Question: I'm getting a linker error in xcode and I'm having a hard time understanding and finding the problem. This is the error I'm getting:

---
My 'Instrument class' looks like this:
'''
class Instrument {
private:
public:
virtual float getSample(Note &note);
Instrument(){}
};
'''
And it's implemented by my 'Synth class':
'''
class Synth : public Instrument{
private:
Volume volume;
public:
Synth(){}
void setVolume(float aVolume);
virtual float getSample(Note &note);
};
'''
And I'm using Instrument as a member in my 'Track class':
'''
class Track {
public:
bool muted;
Instrument instrument;
Track(){
this->muted = false;
}
};
'''
Any ideas what is causing the problem? And I have one more question: If have a 'Track' object, what is the best way to initialize it's 'instrument' member as a 'Synth'? Would this work?
'''
Track track;
track.instrument = Synth();
'''
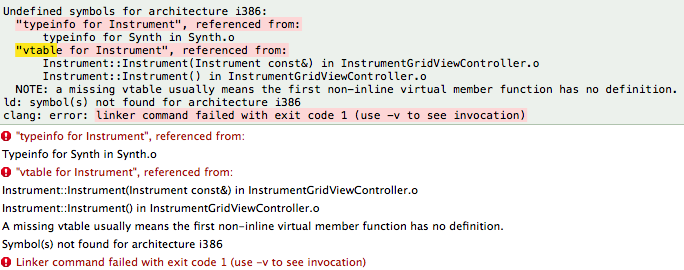
Answer: As Note in error says, you need to provide definition of virtual function which is missing I guess : 'Instrument::getSample(Note &note);'
but I guess you need pure virtual function, make it:
'''
class Instrument {
//...
public:
virtual float getSample(Note &note) =0;
Instrument(){}
};
'''
if that's not the case , post more code and check your code on different compiler , might be your compiler is buggy